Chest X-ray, PA view. Patient: 46 years old, sex M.
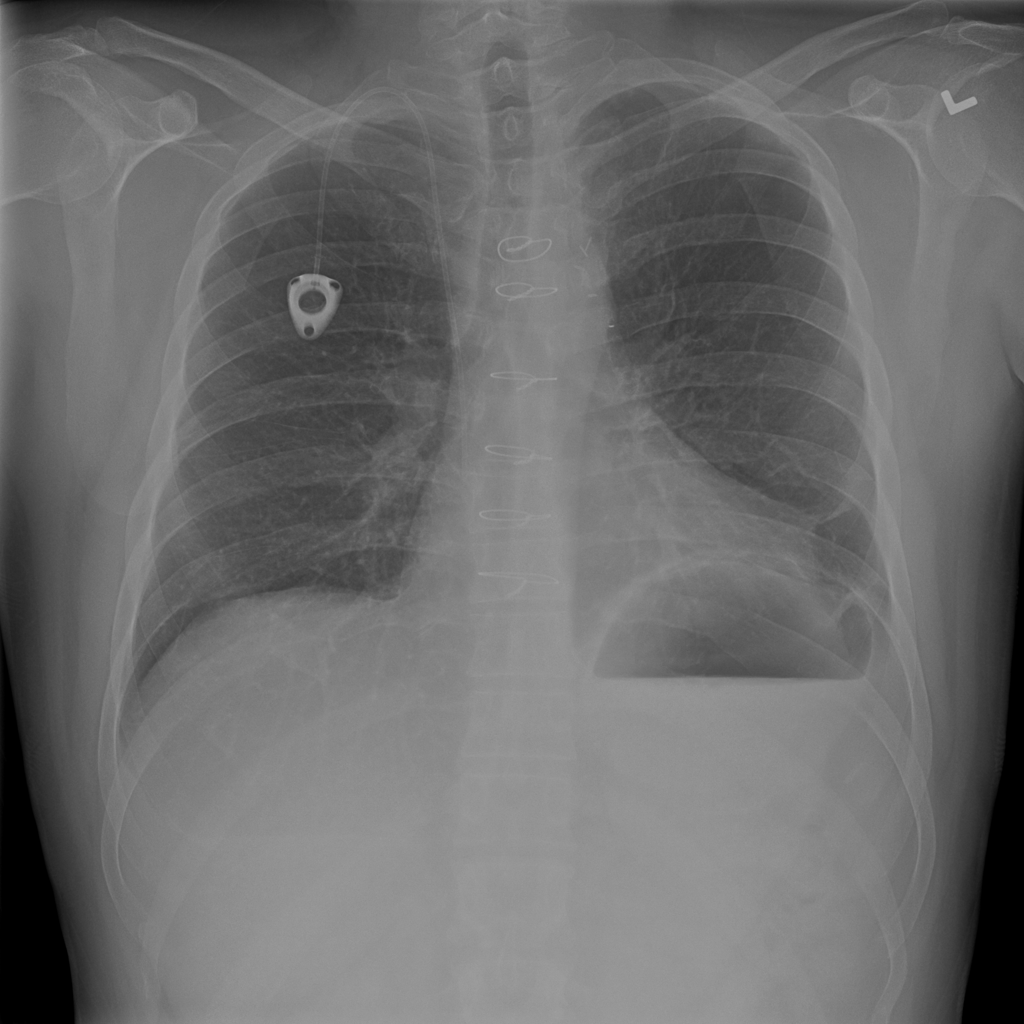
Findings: Consolidation, Effusion